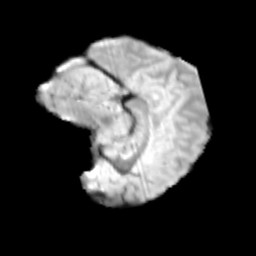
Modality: T2w
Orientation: sagittal
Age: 12
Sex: female
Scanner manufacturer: siemens
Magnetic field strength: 3 T
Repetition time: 3.8 s
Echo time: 0.07 s